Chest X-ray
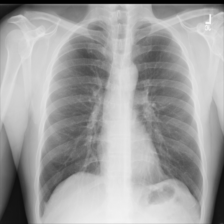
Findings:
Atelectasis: negative
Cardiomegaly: negative
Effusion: negative
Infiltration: negative
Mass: negative
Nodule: negative
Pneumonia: negative
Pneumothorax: negative
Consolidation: negative
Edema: negative
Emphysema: negative
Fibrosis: negative
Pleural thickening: negative
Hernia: negative